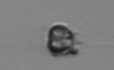
Label: Apedinella